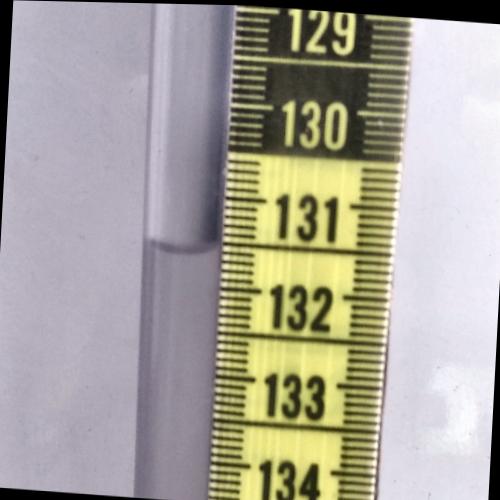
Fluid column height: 131.6 cm